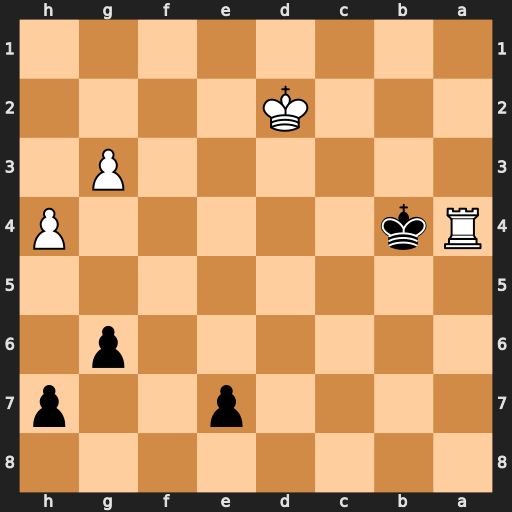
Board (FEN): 8/4p2p/6p1/8/Rk5P/6P1/3K4/8
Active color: b
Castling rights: -
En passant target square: -
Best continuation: Kxa4 Kc3 Kb5 Kd4 Kc6